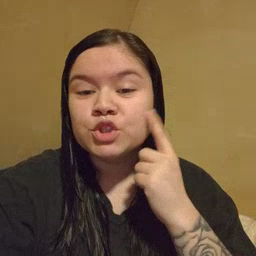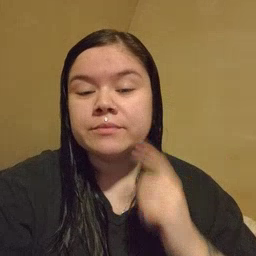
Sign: cheek